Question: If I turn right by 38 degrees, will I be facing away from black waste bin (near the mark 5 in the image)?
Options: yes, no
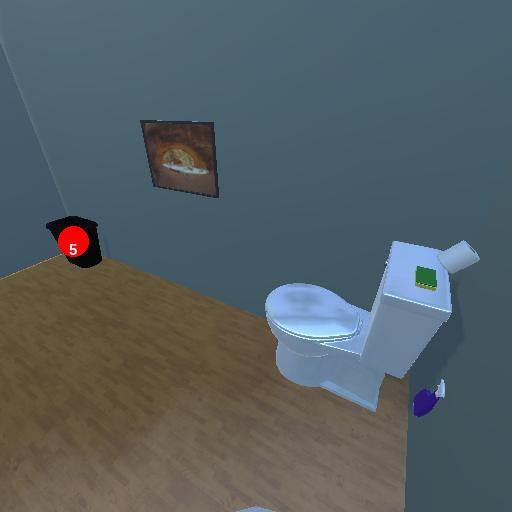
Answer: yes